Field crop: maize
Growth stage: 2
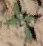
Species: atriplex